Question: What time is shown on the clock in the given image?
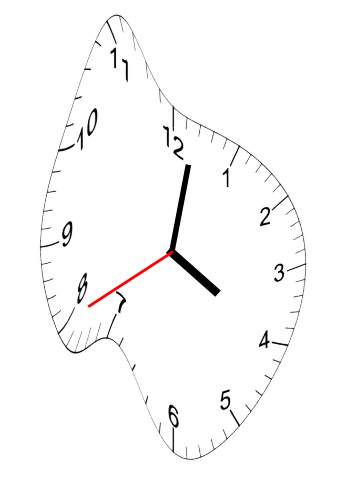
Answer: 04:01:40